Question: I am using the following document flow for a one-page web site.
'''
<body>
<div>
<section>
<header>
<h1></h1>
</header>
</section>
<section>
<header>
<h2></h2>
<header>
<article>
<h3></h3>
</article>
</section>
<section>
<header>
<h2></h2>
</header>
<article>
<h3></h3>
</article>
</section>
<footer>
<h2></h2>
</footer>
</div>
</body>
'''
I have a few questions
1) is The way I have used heading tags correct (one h1 tag in one page section and others have headings starting with h2 and goes to h6) or do I have to start heading with h1 in each section.
eg
#
'''
<section>
<header>
<h1></h1>
<h2></h2>
<header>
<article>
<h1></h1>
<h2></h2>
</article>
</section>
'''
2) When I check this code using Chrome's html5 document outliner extension it shows that footers h2 tag as entire documents heading instead of showing one and only h1 tag.

Please excuse me for my bad English. Please help me to solve this.
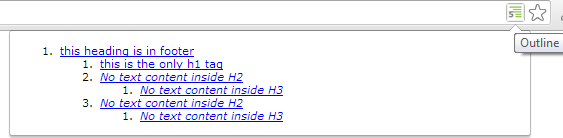
Answer: A footer is not sectioning content.
So when you use a H2 tag, in this case it will form a section in the main document.
You should make a section as footer and use footer within if you would choose to do so.
The 'problem' with HTML5 sectioning is that it lets you do a lot of things that are 'right'.
Additionally: what you have now may be right, if the footer is related to the whole page.
It's just a matter of what you want to happen in the outline.
Obviously, you can't use H2 if you don't want a new section to begin.
More info: <URL>